Field crop: maize
Growth stage: 2
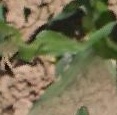
Species: maize